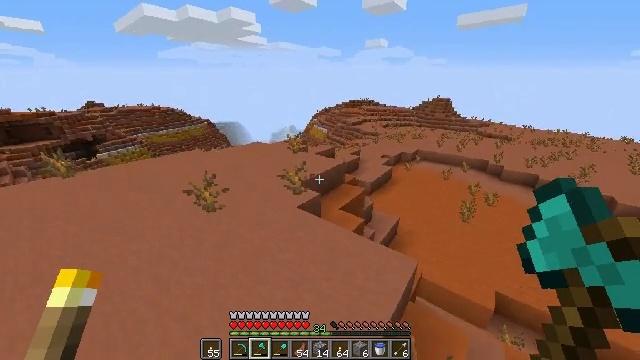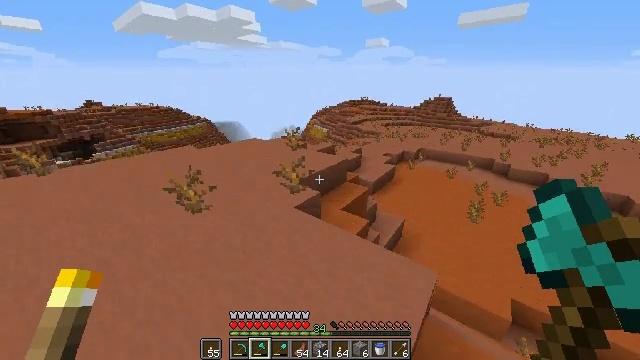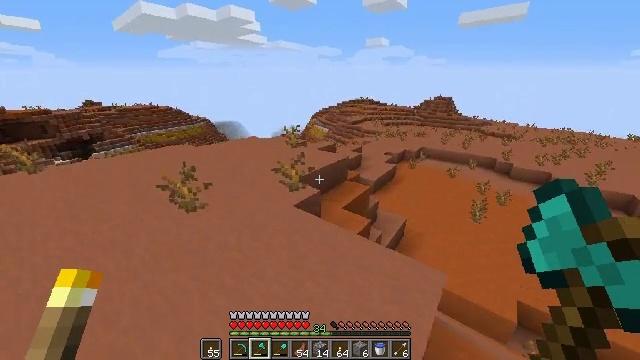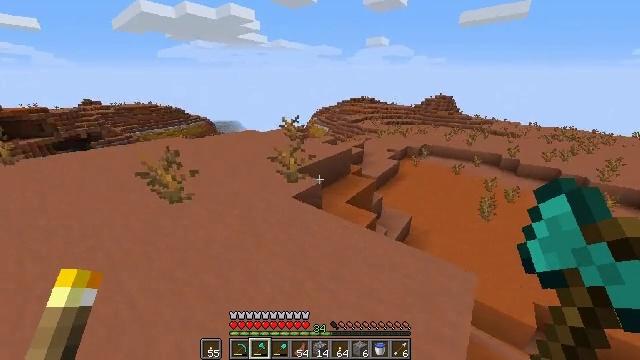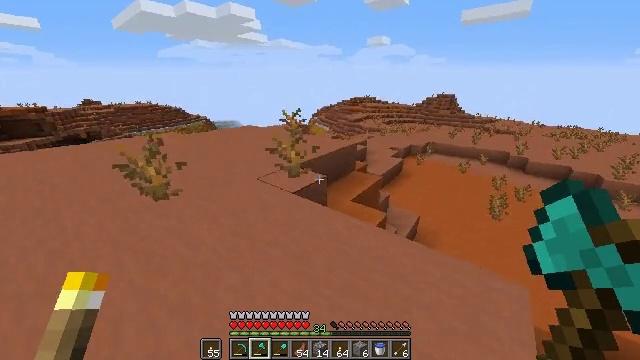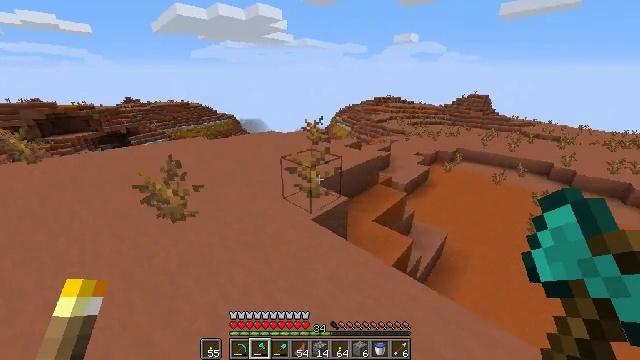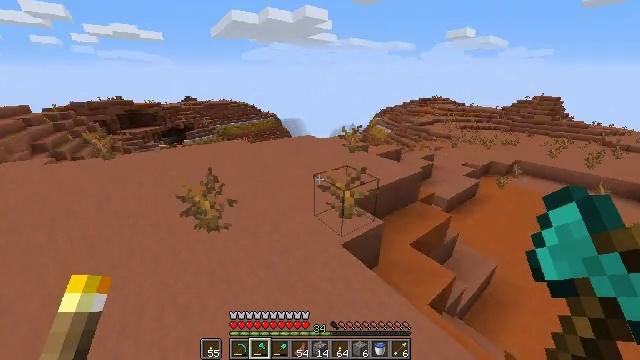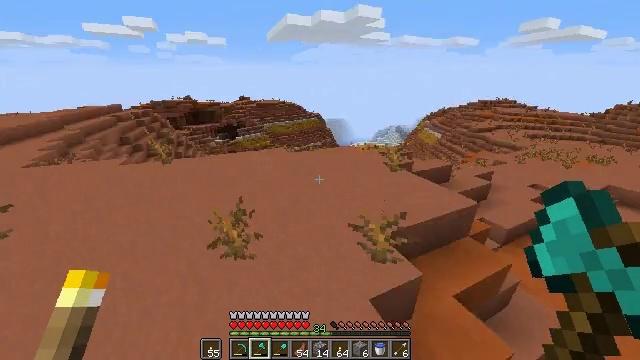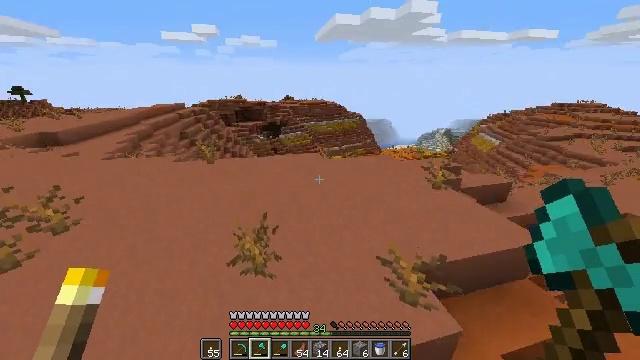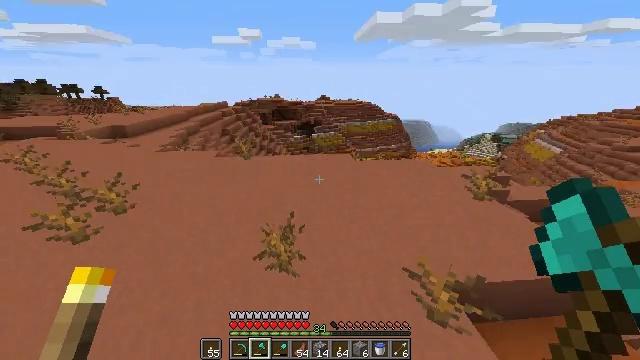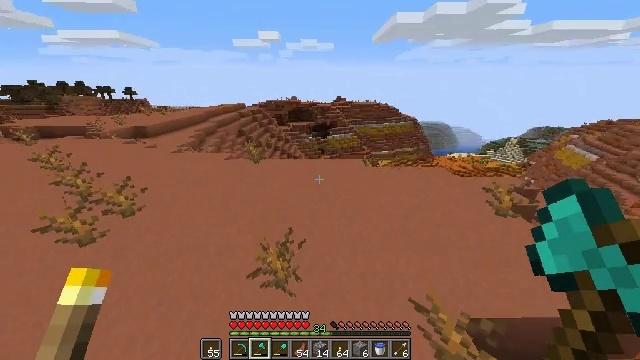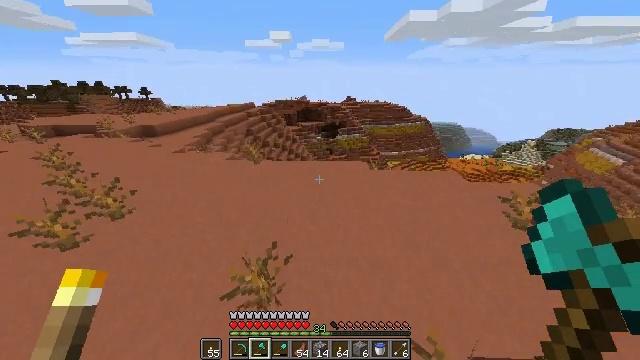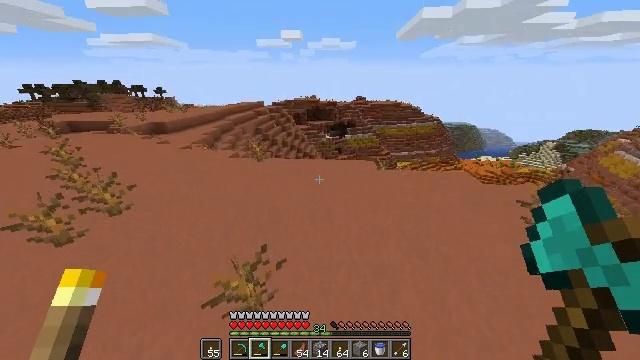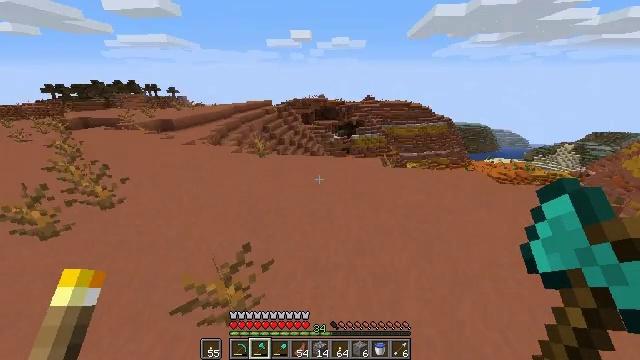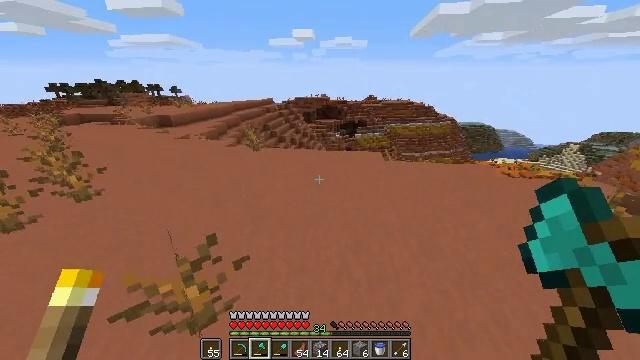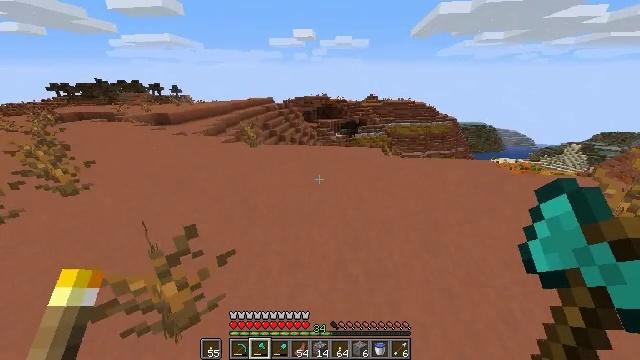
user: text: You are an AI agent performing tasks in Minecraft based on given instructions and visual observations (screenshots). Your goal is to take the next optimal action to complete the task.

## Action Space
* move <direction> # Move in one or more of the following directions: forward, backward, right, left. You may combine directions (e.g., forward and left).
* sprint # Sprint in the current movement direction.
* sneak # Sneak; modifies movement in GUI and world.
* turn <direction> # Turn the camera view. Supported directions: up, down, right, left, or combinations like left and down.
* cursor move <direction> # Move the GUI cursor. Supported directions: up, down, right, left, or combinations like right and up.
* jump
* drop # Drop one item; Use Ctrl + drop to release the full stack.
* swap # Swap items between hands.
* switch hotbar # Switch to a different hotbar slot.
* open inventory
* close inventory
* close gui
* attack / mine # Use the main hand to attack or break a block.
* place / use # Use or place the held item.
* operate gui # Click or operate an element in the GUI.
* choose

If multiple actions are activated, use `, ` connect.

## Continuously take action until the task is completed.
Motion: motion action
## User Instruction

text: Gather cactus by attacking it.
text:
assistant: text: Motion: move forward, sprint, jump
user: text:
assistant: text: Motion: move forward and move left, sprint, jump
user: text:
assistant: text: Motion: move forward and move left, sprint, jump
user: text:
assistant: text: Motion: move forward and move left, sprint, jump
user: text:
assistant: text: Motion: move forward, sprint, turn left, jump
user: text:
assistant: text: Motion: move forward, sprint, turn left, jump
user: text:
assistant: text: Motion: move forward, sprint, turn left, jump
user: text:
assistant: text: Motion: move forward, sprint, turn left, jump
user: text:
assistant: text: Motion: move forward, sprint, turn left, jump
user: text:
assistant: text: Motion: move forward, sprint, turn left, jump
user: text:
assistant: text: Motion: move forward, sprint, turn left, jump
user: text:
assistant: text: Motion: move forward, sprint, turn left, jump
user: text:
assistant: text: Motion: move forward, sprint, turn left, jump
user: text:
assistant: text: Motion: move forward, sprint, jump
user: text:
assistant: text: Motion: move forward, sprint, jump
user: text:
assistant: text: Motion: move forward, sprint, jump
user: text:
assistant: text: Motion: move forward, sprint, jump
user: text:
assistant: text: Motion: move forward, sprint, jump
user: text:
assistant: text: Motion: move forward, sprint, jump
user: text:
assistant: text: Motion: move forward, sprint, jump
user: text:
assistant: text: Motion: move forward, sprint, jump
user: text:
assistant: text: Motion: move forward, sprint, turn right, jump
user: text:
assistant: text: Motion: move forward, sprint, jump
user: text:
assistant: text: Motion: move forward, sprint, jump
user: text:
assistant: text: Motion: move forward, sprint, jump
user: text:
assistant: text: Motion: move forward, sprint, jump
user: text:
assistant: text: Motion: move forward, sprint, jump
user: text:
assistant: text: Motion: move forward and move left, sprint, turn right and down, jump
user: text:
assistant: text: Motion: move forward and move left, sprint, turn right and down
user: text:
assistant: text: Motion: move forward and move left, sprint, turn right and down